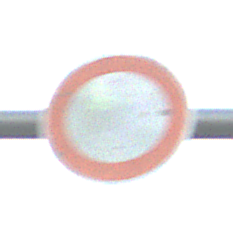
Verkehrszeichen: VerbotFahrzeugeAllerArt
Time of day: SunriseSunset
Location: Outdoor (RoadRail)
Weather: PartlyCloudy
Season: NotSpecified
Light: Natural